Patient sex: M
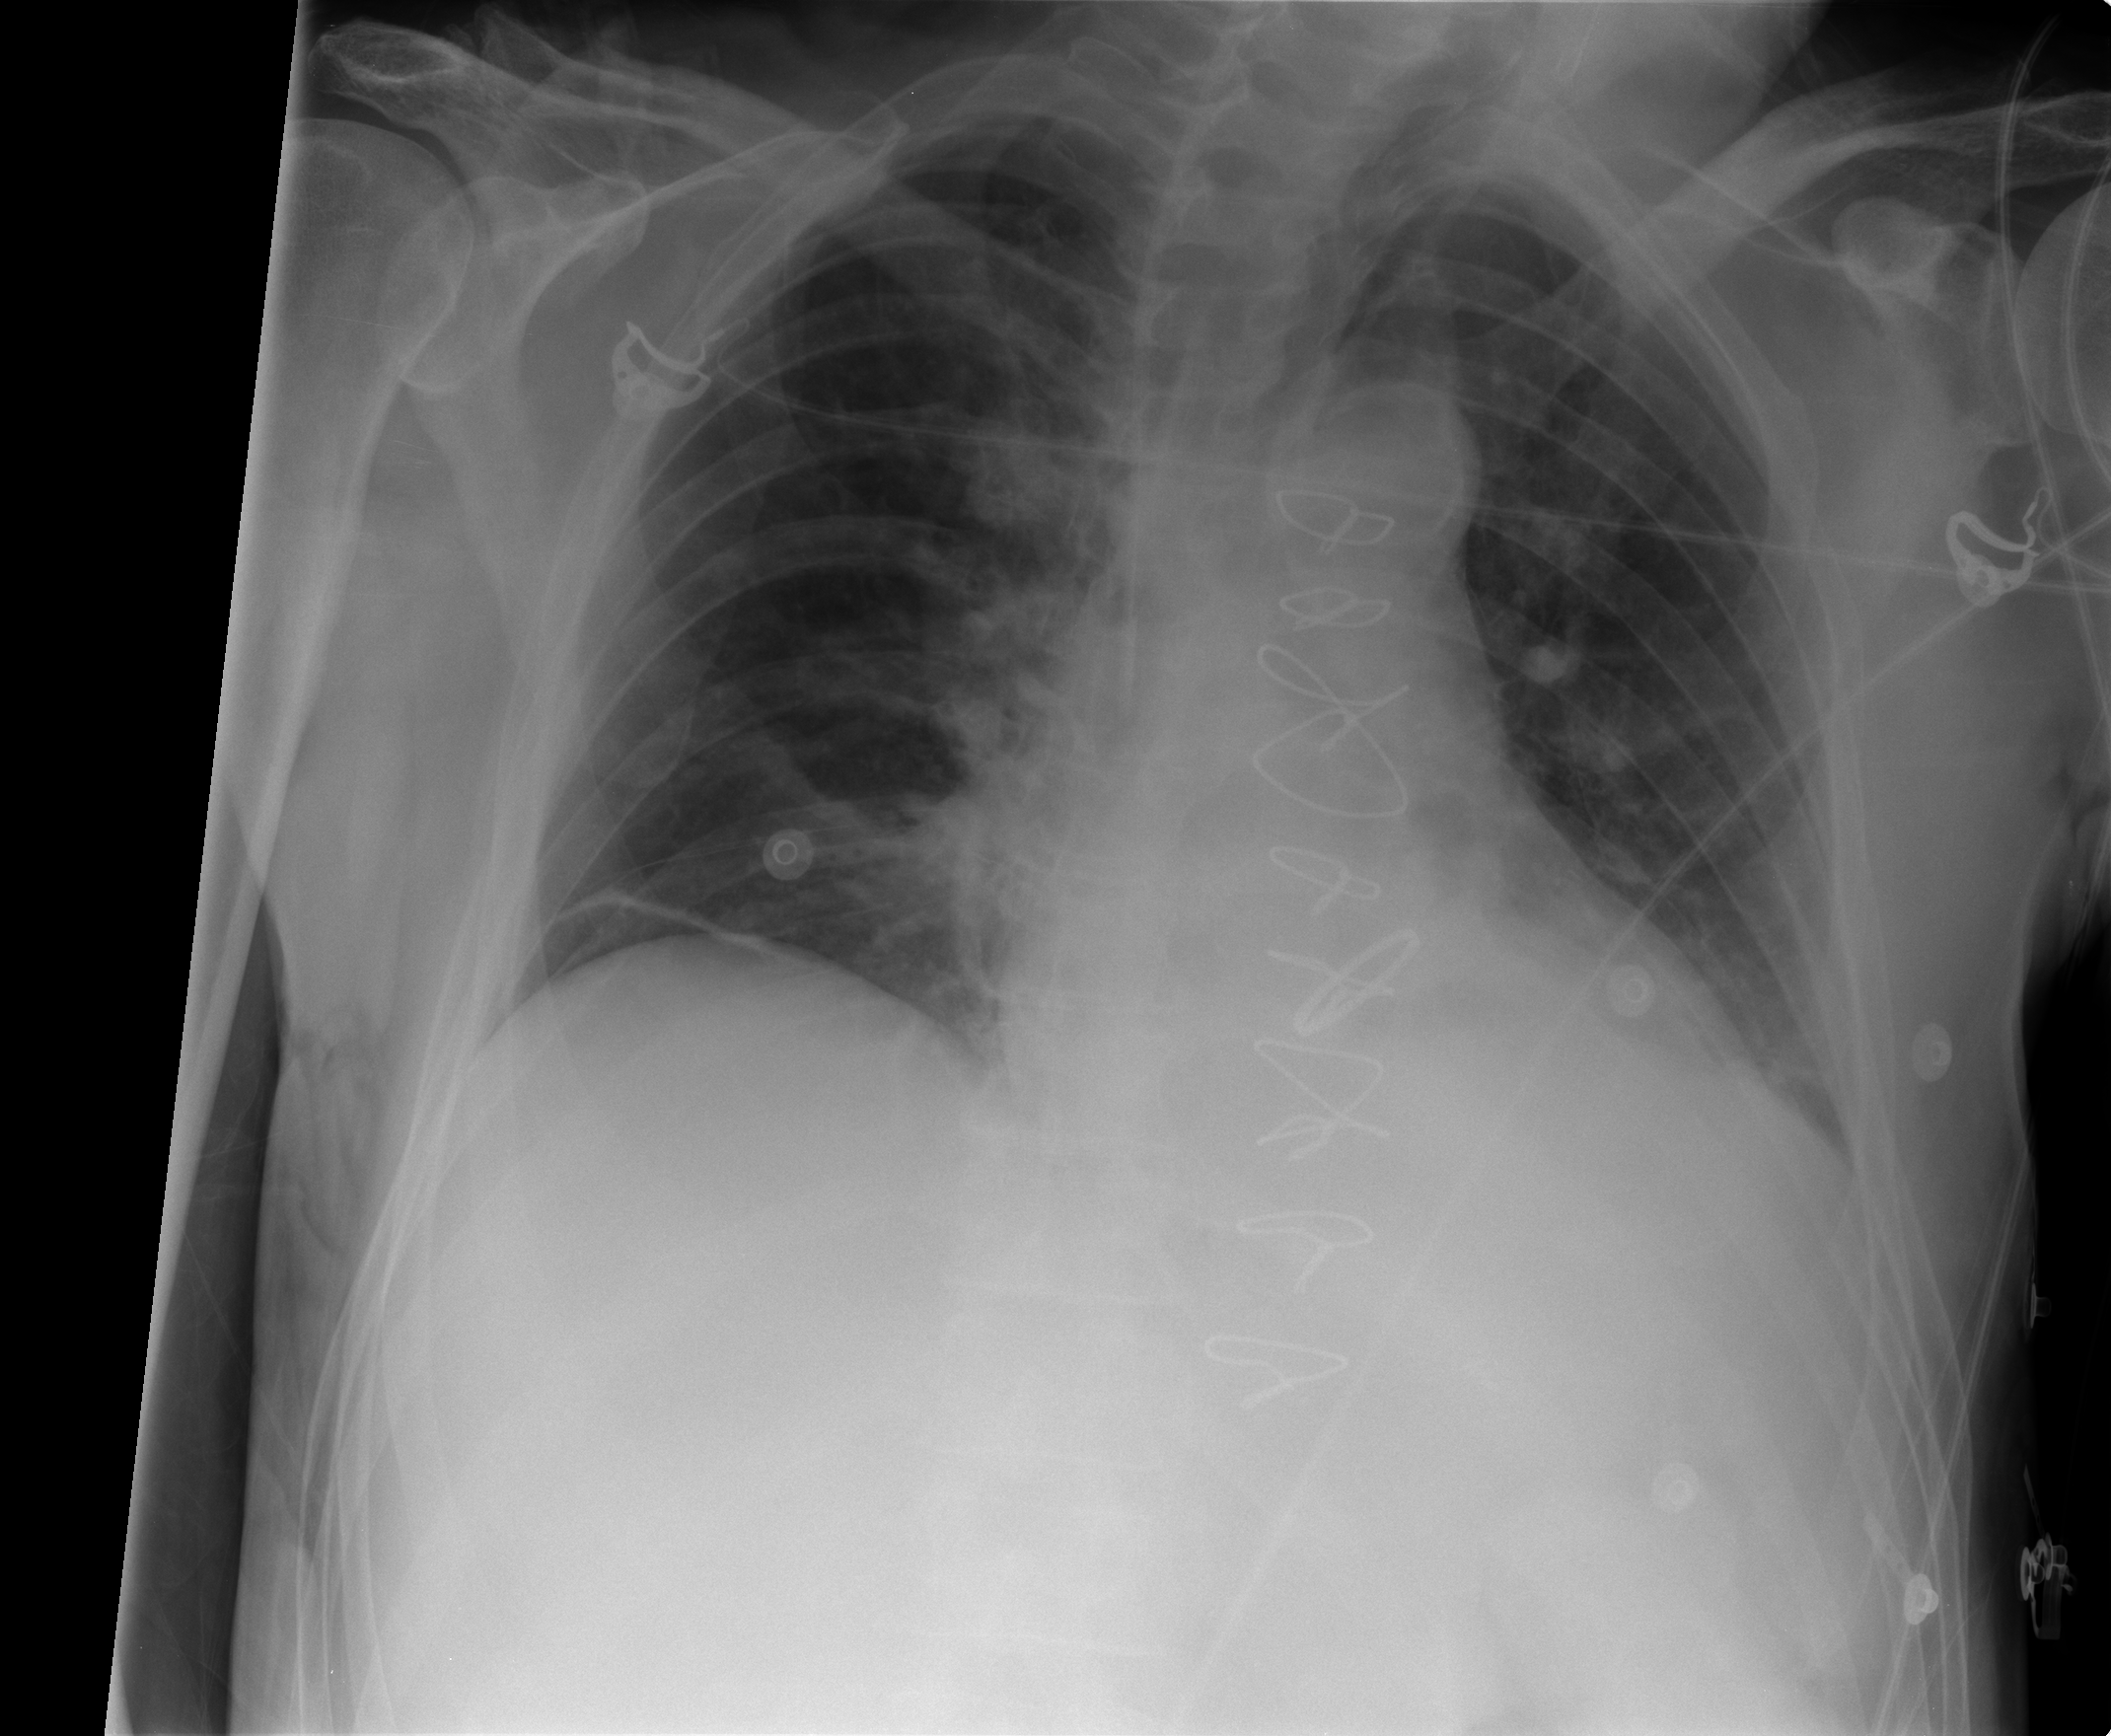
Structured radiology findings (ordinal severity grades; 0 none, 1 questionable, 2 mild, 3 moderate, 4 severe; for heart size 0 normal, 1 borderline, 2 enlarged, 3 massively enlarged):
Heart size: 0
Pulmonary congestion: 1
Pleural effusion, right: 0
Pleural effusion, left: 0
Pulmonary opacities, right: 0
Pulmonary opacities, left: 0
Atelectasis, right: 2
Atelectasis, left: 1